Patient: sex F, age 33
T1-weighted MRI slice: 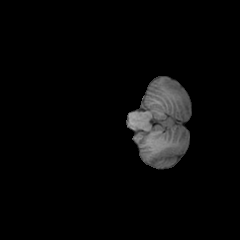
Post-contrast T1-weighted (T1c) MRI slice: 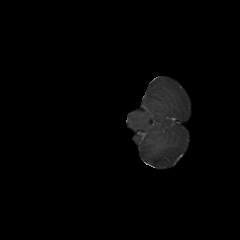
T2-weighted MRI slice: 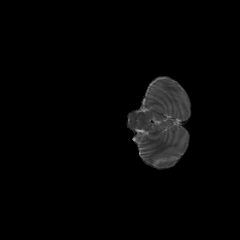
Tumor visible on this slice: no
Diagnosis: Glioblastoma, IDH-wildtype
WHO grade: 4